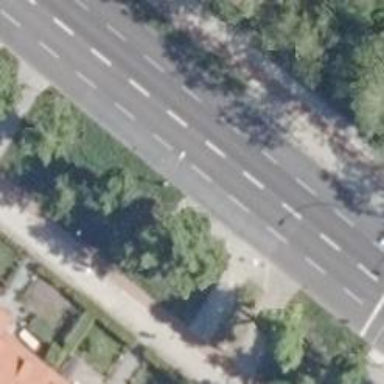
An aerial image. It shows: Platform for public transport. The platform is located by the road.